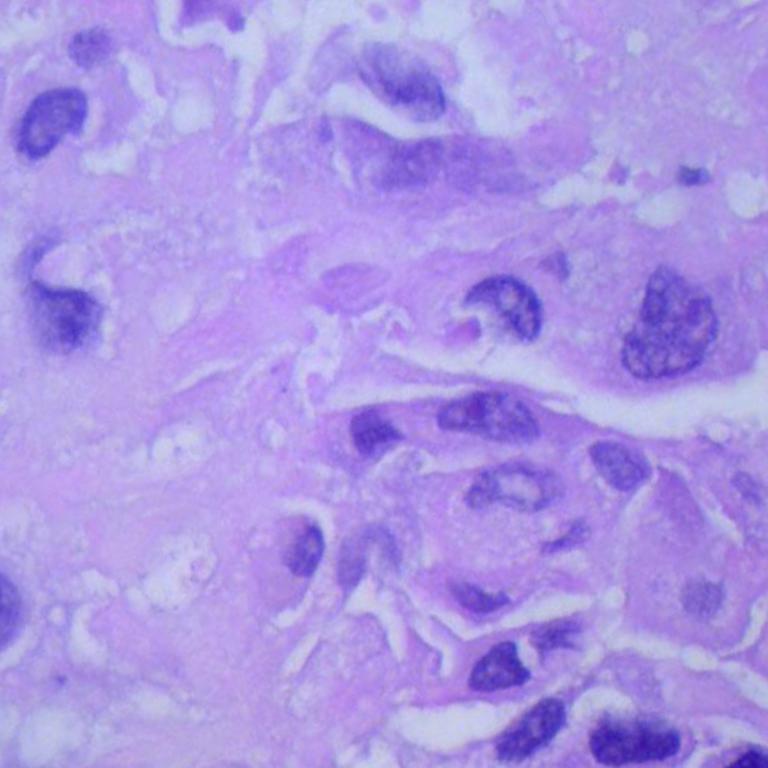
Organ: lung
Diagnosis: squamous carcinomas